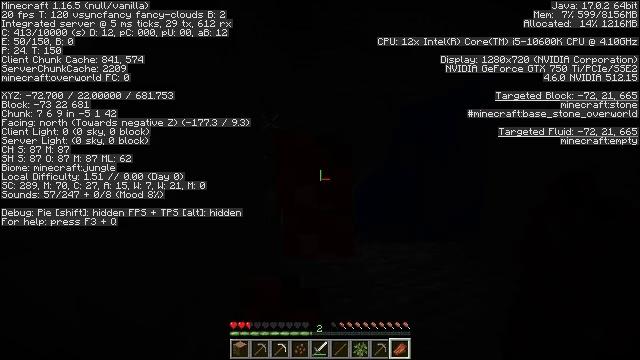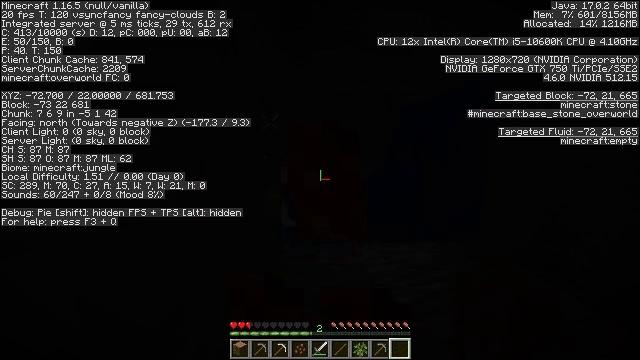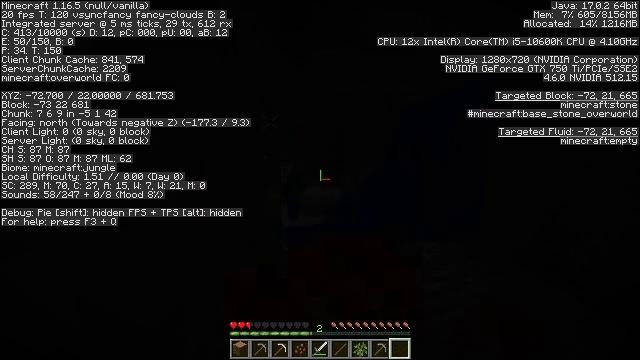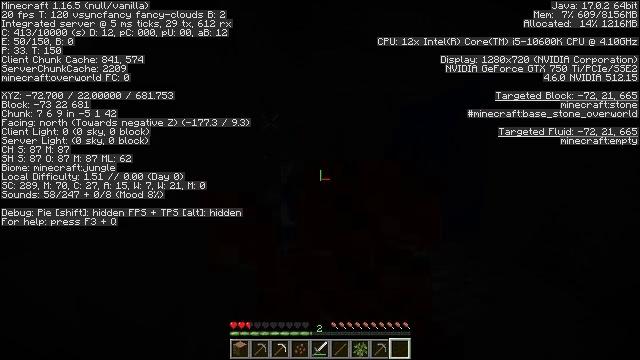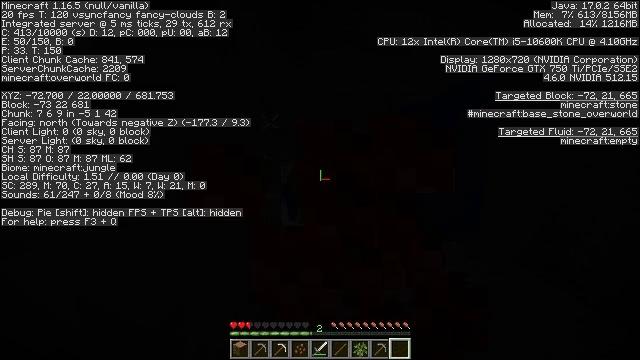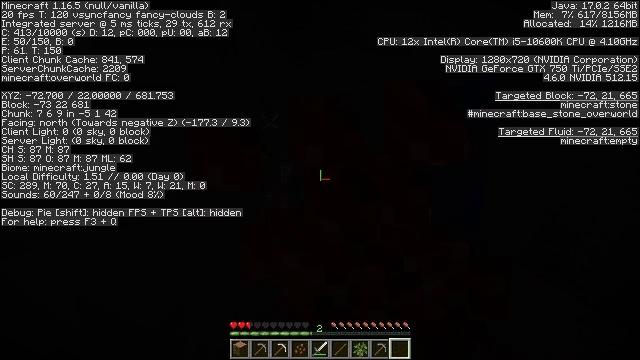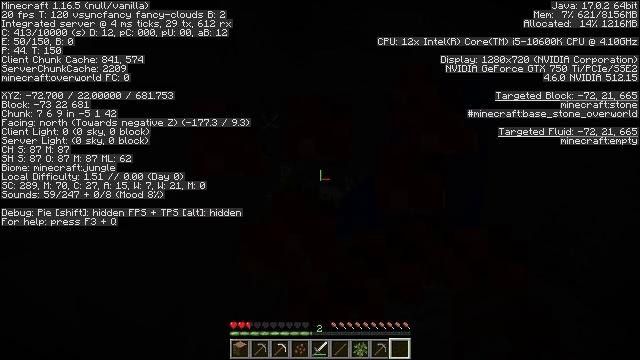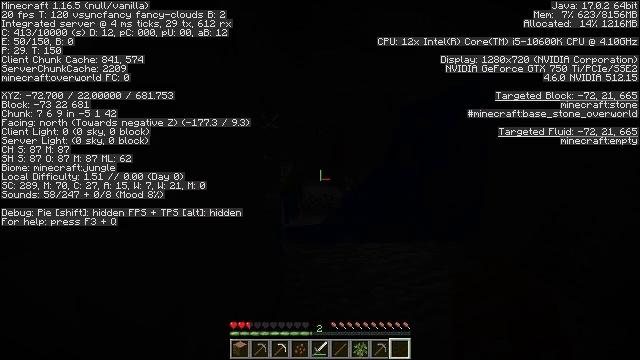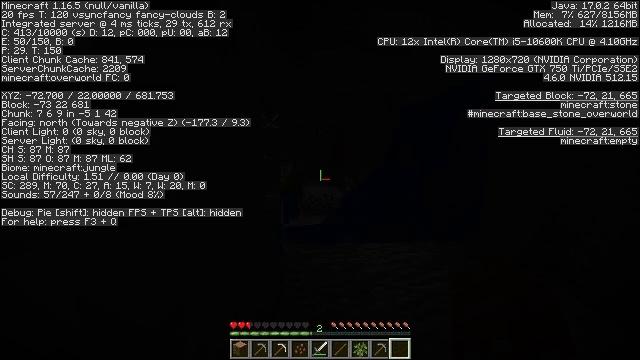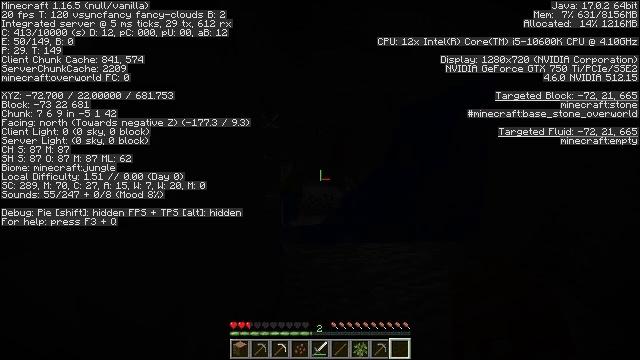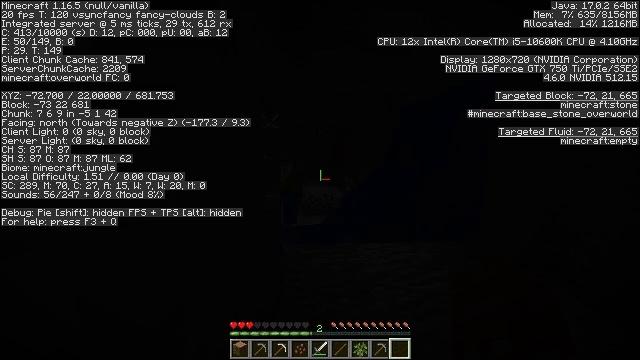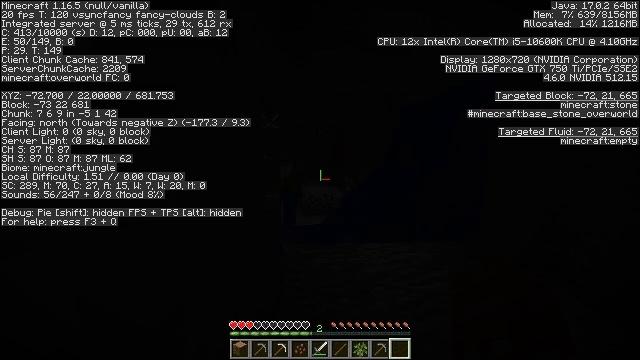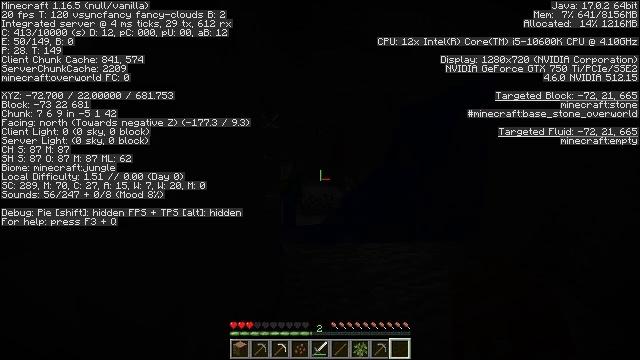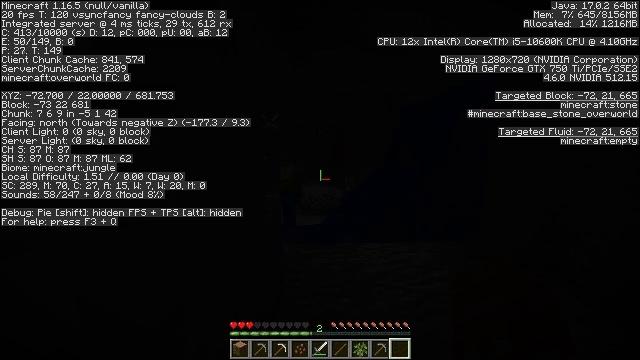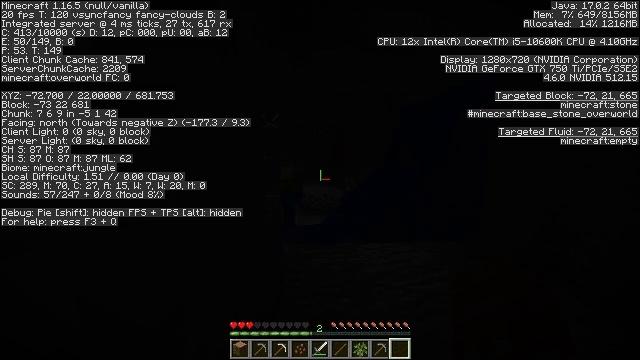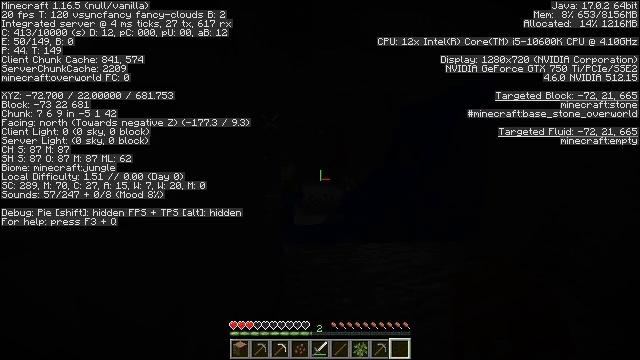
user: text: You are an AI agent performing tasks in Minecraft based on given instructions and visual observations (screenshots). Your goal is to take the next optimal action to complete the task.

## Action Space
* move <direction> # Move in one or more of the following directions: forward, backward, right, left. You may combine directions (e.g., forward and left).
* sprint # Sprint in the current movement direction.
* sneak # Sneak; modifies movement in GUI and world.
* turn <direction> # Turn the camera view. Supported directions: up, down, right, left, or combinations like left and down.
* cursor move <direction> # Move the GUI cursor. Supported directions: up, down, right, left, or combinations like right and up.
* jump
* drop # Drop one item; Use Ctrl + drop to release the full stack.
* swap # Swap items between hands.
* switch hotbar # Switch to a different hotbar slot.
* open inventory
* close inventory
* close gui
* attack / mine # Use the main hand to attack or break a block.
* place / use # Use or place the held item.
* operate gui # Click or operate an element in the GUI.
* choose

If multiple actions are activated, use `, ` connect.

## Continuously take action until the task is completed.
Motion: motion action
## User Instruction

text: Hunt the skeleton.
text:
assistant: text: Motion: use / place
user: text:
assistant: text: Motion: use / place
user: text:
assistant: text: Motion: use / place
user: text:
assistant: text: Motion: use / place
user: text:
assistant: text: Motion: use / place
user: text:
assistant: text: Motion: use / place
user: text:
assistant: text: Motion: use / place
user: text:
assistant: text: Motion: use / place
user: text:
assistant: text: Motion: use / place
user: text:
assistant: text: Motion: use / place
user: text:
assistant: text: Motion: use / place
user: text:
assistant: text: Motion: no_op
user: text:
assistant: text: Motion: no_op
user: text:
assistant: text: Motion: no_op
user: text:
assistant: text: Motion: no_op
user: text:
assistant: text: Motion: no_op
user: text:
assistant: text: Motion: turn left and down
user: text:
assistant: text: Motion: turn down
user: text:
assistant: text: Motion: no_op
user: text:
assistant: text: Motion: no_op
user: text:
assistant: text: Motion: no_op
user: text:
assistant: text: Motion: no_op
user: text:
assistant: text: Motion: no_op
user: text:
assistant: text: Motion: no_op
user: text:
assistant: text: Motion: no_op
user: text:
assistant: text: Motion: no_op
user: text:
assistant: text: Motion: no_op
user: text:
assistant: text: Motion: no_op
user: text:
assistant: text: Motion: no_op
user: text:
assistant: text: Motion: no_op